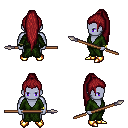
a pixel art fantasy rpg character, male body template, dark elf, purple skin, green robe, white pants, brunette extra-long topknot hairstyle, bracelets, gold boots, spear, four views (front, back, left, right), 2x2 character sprite sheet, small pixel art, hard edges, no anti-aliasing